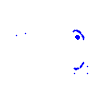
Particle: kaon